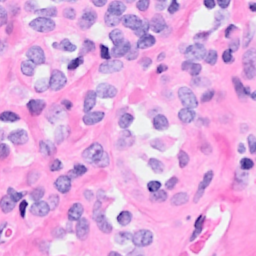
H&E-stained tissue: Breast